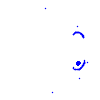
Particle: pion